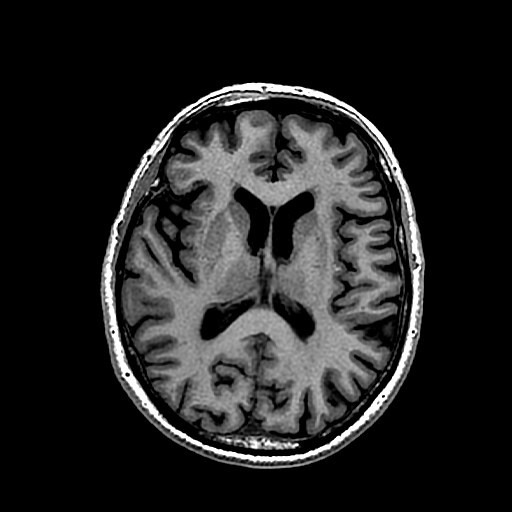
Label: notumor